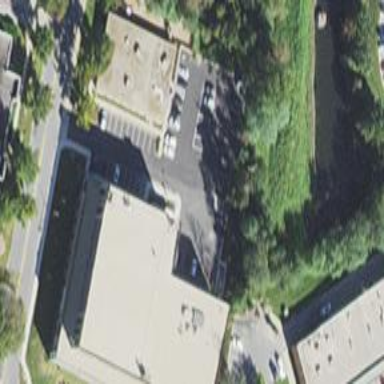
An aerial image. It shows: Warehouse building used for storage rental.